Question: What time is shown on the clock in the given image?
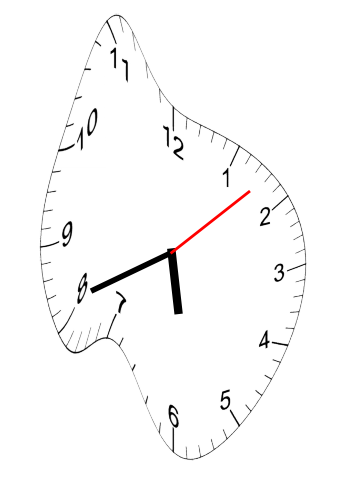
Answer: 05:41:08